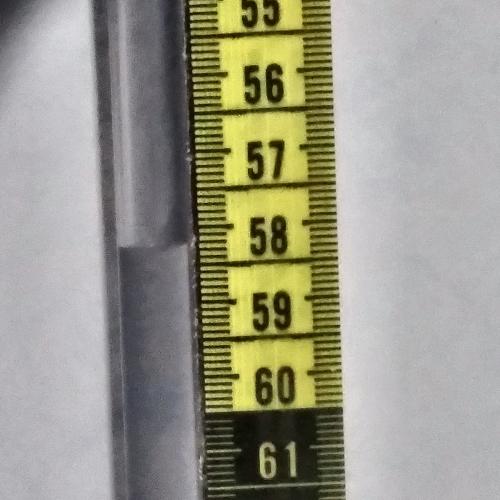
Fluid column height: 58.3 cm